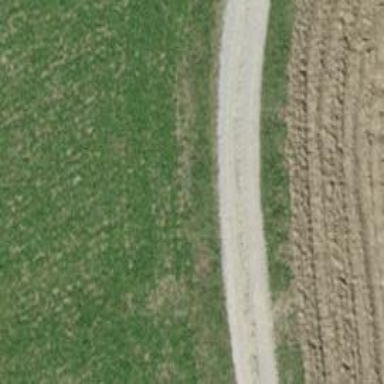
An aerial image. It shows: Track with grade 3 surface.